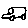
Label: car